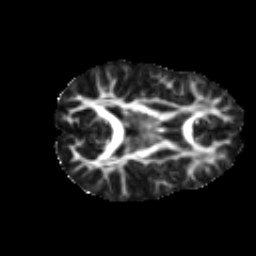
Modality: FA
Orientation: axial
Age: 16
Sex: female
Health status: ill
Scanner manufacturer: ge
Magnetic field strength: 3 T
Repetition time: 6.752 s
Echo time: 0.079 s